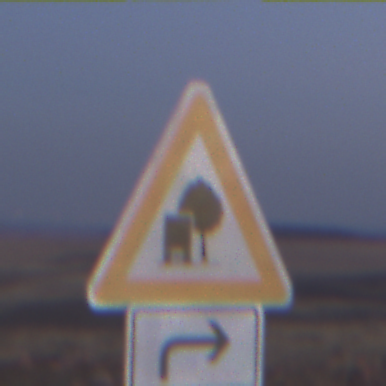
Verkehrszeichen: UnzureichendesLichtraumprofil
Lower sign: RichtungsangabeDurchPfeile5
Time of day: SunriseSunset
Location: Outdoor (Nature)
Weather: Clear
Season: NotSpecified
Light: Natural